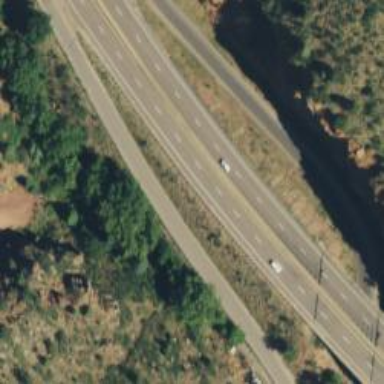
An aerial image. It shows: Trunk link highway.